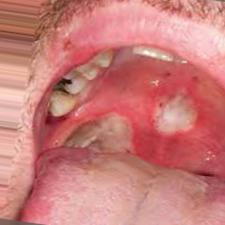
Condition: Mouth Ulcer